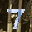
Label: 7